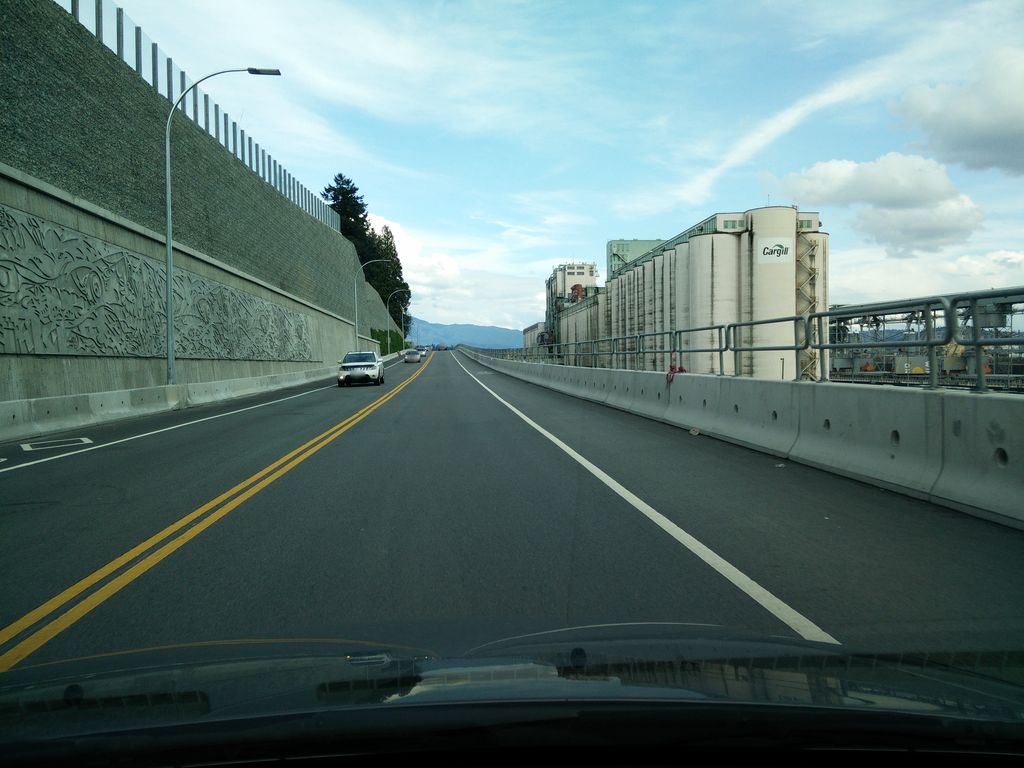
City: vancouver